Question: Can anyone please help me with this.
I created a web service using resteasy with wildfly 8.1.0 but @FormParam always returns null.
UserService.java
'''
Path("/user")
@Produces(MediaType.APPLICATION_JSON)
public class UserService {
@POST
@Produces(MediaType.APPLICATION_JSON)
@Path("/create")
public String create(@FormParam("first_name") String firstName, @FormParam("last_name") String lastName,
@FormParam("email") String email, @FormParam("username") String username,
@FormParam("password") String password, @FormParam("address") String address,
@FormParam("country") String country, @FormParam("zip") String zip, @FormParam("ssnlast4") String ssnlast4,
@FormParam("mobile") String mobile, @FormParam("dob_month") String dobMonth,
@FormParam("dob_year") String dobYear, @FormParam("reg_type") String regType,
@FormParam("avatar") String avatar) {
String str = firstName + ":" + lastName + ":" + email + ":" + username + ":" + password + ":" + address + ":" + country + ":" + zip+ ":" + ssnlast4 + ":" + mobile;
return str;
}
}
'''
I use 'POSTMAN' to test the service.

return will be '{null:null:null:null:null:null:null:null:null:null}'
Thanks. I appreciate it.
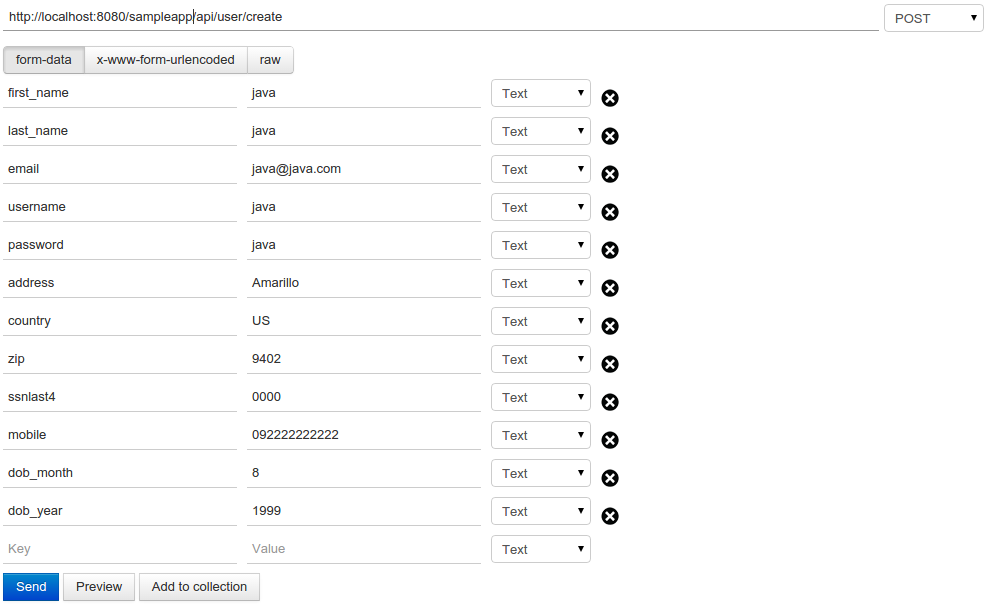
Answer: <URL> is for 'application/x-www-form-urlencoded' content type. The button you selected in Postman will create mulitpart data. These are two different animals.
If you want your example to work, you should select the button, then start adding key/value pairs. The key will be the '@FormParam("key")' that inject the value.
Also I would annotate your method with '@Consumes(MediaType.APPLICATION_FORM_URLENCODED)' so that any request with a content type that is not 'application/x-www-form-urlencoded' will fail.
If you do want to use multipart data, then that's a different story. We can go down that path, if you confirm that is what you wanted. I don't see it being useful here though.
As an aside, you can click the button and you will see the major difference in the body of how each type is sent.